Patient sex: M
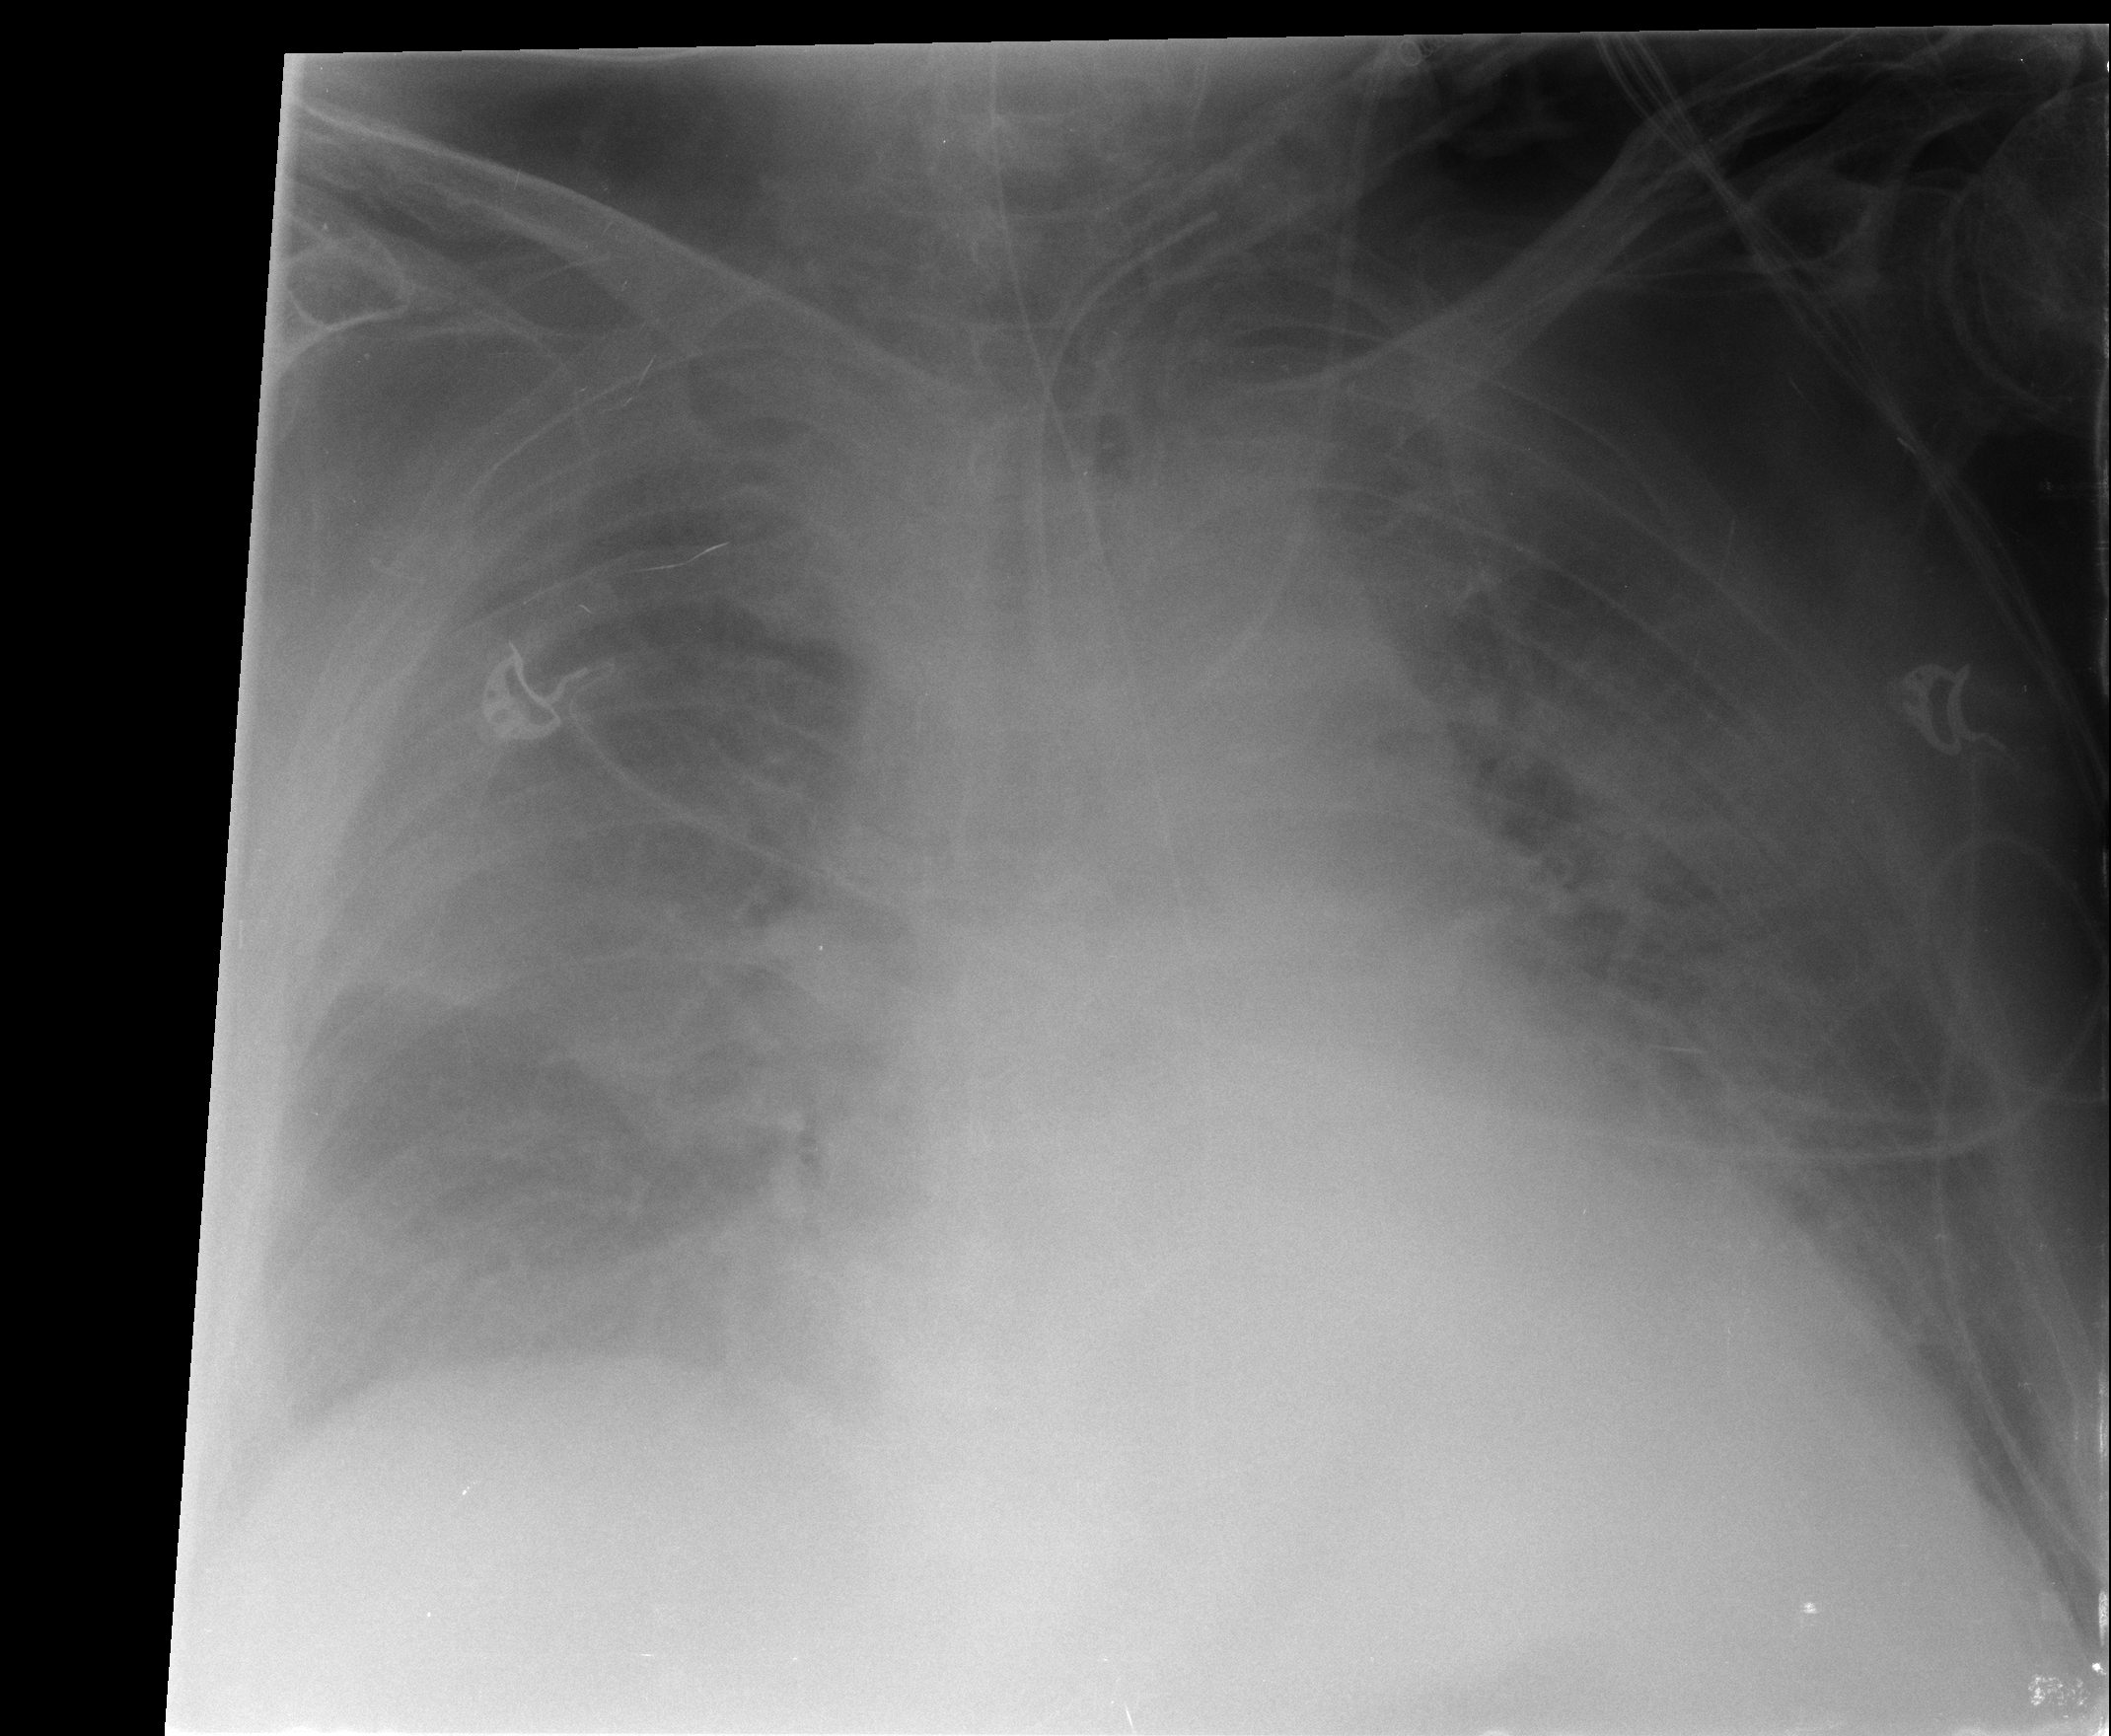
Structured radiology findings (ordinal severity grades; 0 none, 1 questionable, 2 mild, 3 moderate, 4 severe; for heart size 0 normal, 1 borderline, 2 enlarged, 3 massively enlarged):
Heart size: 2
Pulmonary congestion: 0
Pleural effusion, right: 3
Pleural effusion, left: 2
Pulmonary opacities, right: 1
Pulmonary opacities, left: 2
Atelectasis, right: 2
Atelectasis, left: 2